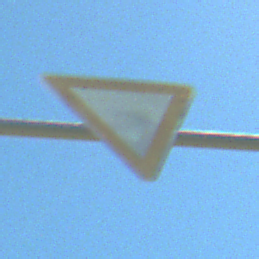
Verkehrszeichen: VorfahrtGewaehren
Umgebung: Outdoor, Special
Tageszeit: Midday
Wetter: PartlyCloudy
Licht: Natural
Jahreszeit: NotSpecified
Kontrast: HighContrast